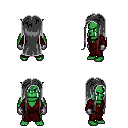
a pixel art fantasy rpg character, male body template, orc, green skin, red robe, magenta pants, gray extra-long hairstyle, metal gloves, four views (front, back, left, right), 2x2 character sprite sheet, small pixel art, hard edges, no anti-aliasing